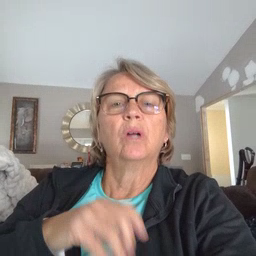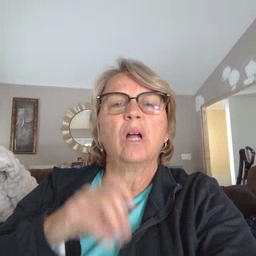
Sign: shower